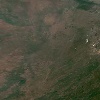
Label: land